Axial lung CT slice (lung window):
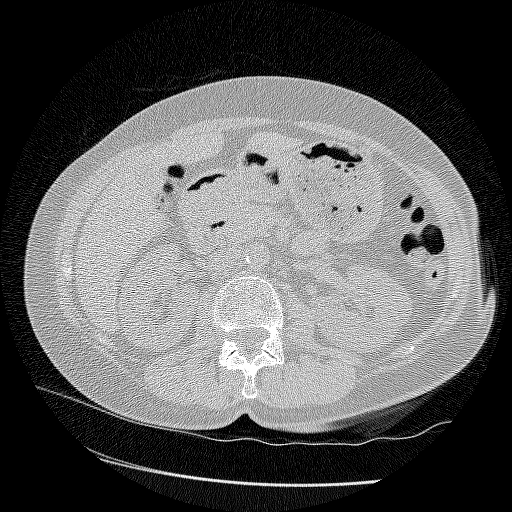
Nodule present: no